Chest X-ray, AP view. Patient: 56 years old, sex F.
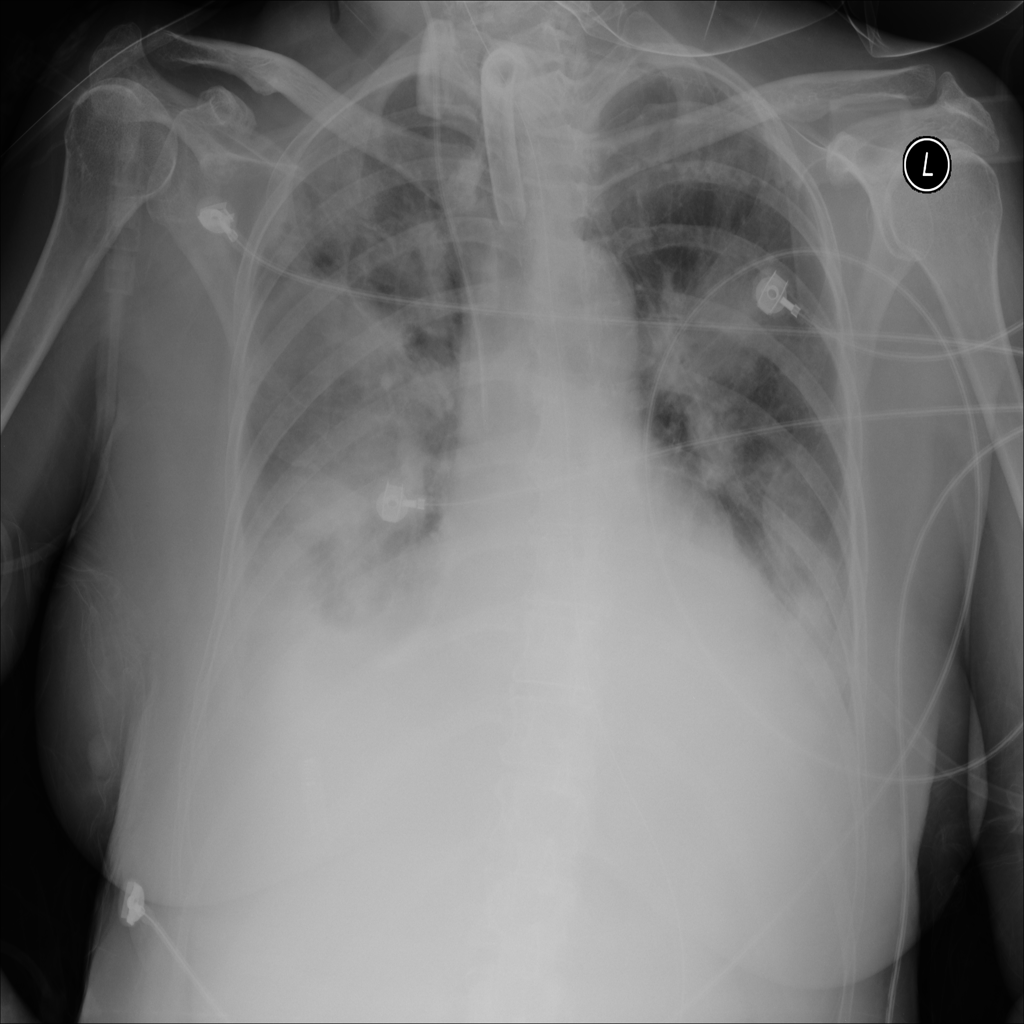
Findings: No Finding